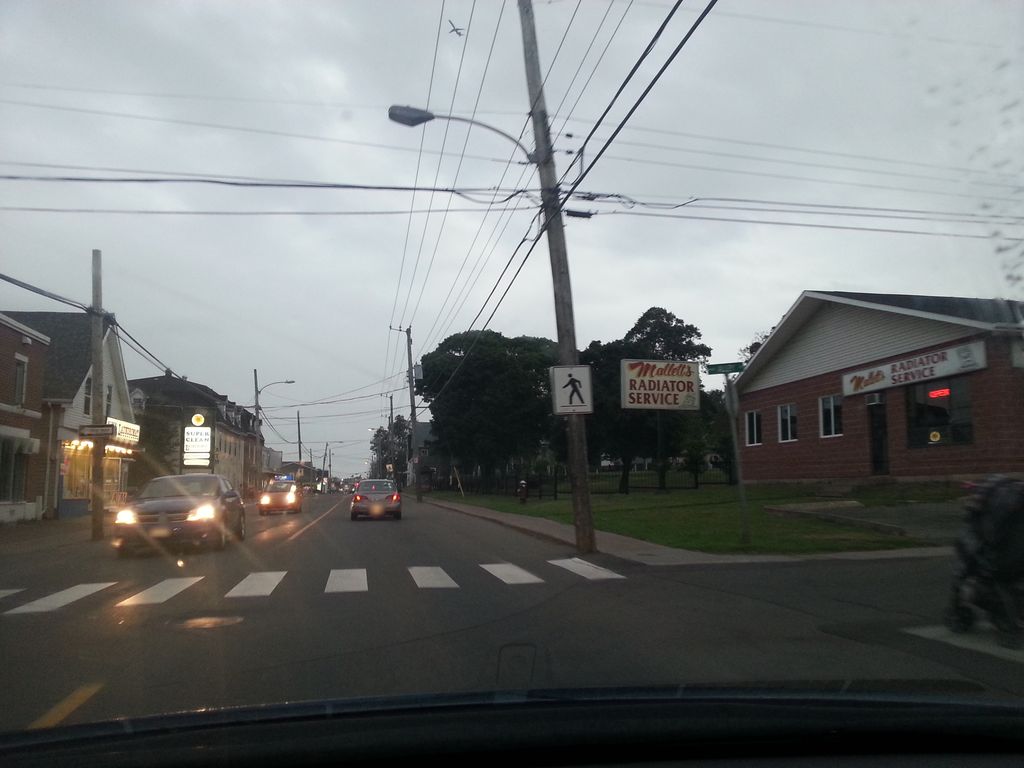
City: charlottetown